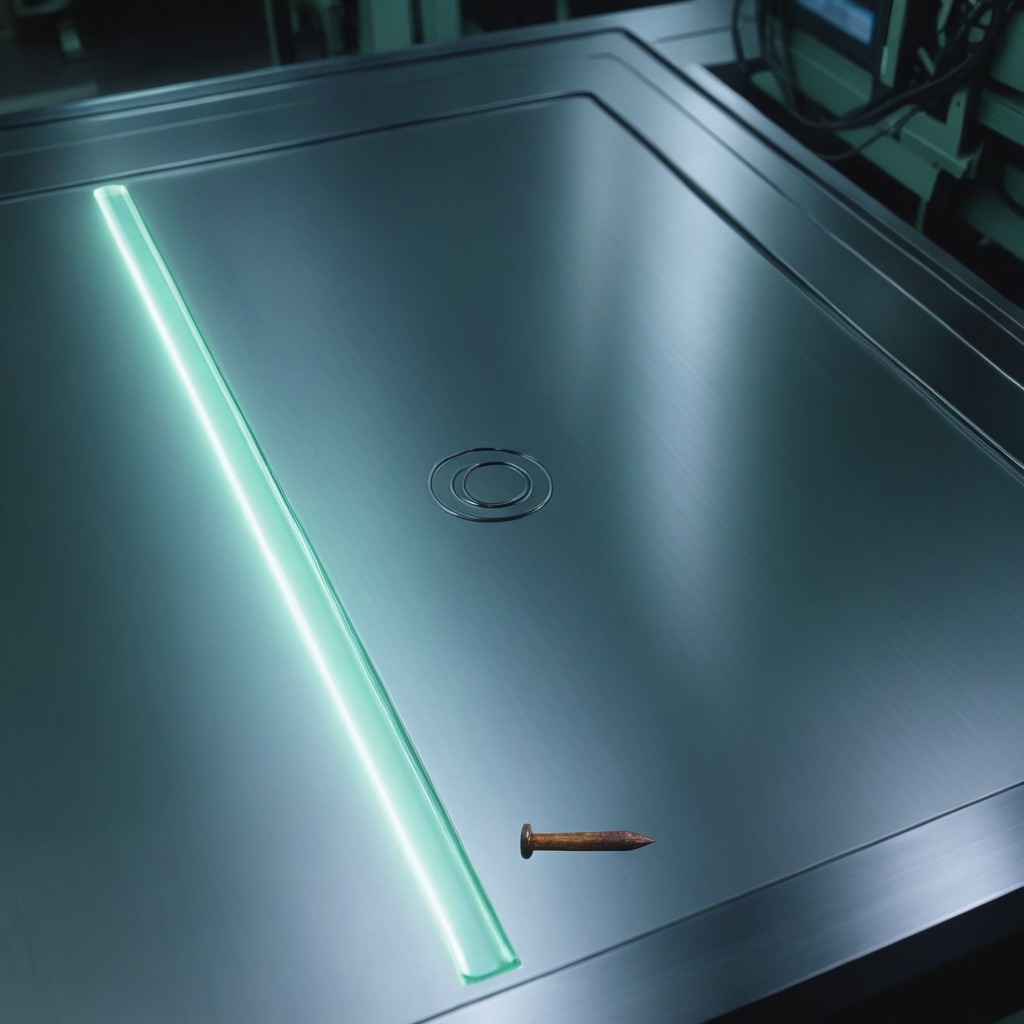
An iron nail is lying on the metal table in a machine shop under fluorescent lights.